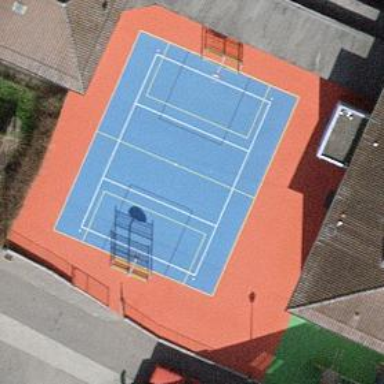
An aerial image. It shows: Schoolyard designated as leisure land.